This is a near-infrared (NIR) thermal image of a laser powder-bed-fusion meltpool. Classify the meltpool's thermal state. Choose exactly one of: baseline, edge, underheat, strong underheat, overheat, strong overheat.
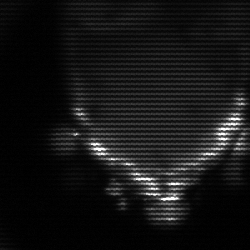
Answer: edge